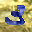
Label: 3